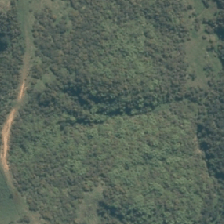
Land cover: grose_broom